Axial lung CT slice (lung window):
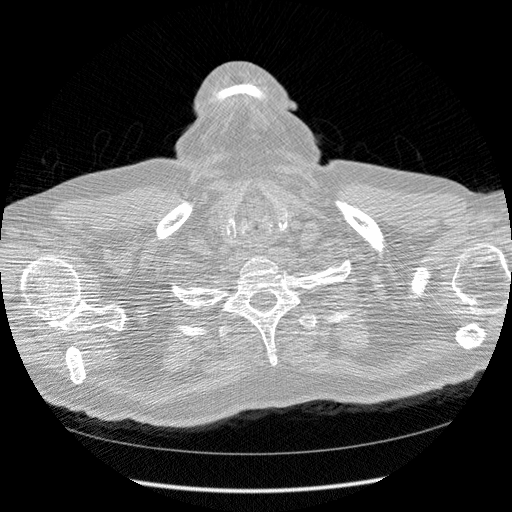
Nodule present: no